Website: macys
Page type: customer-info-address
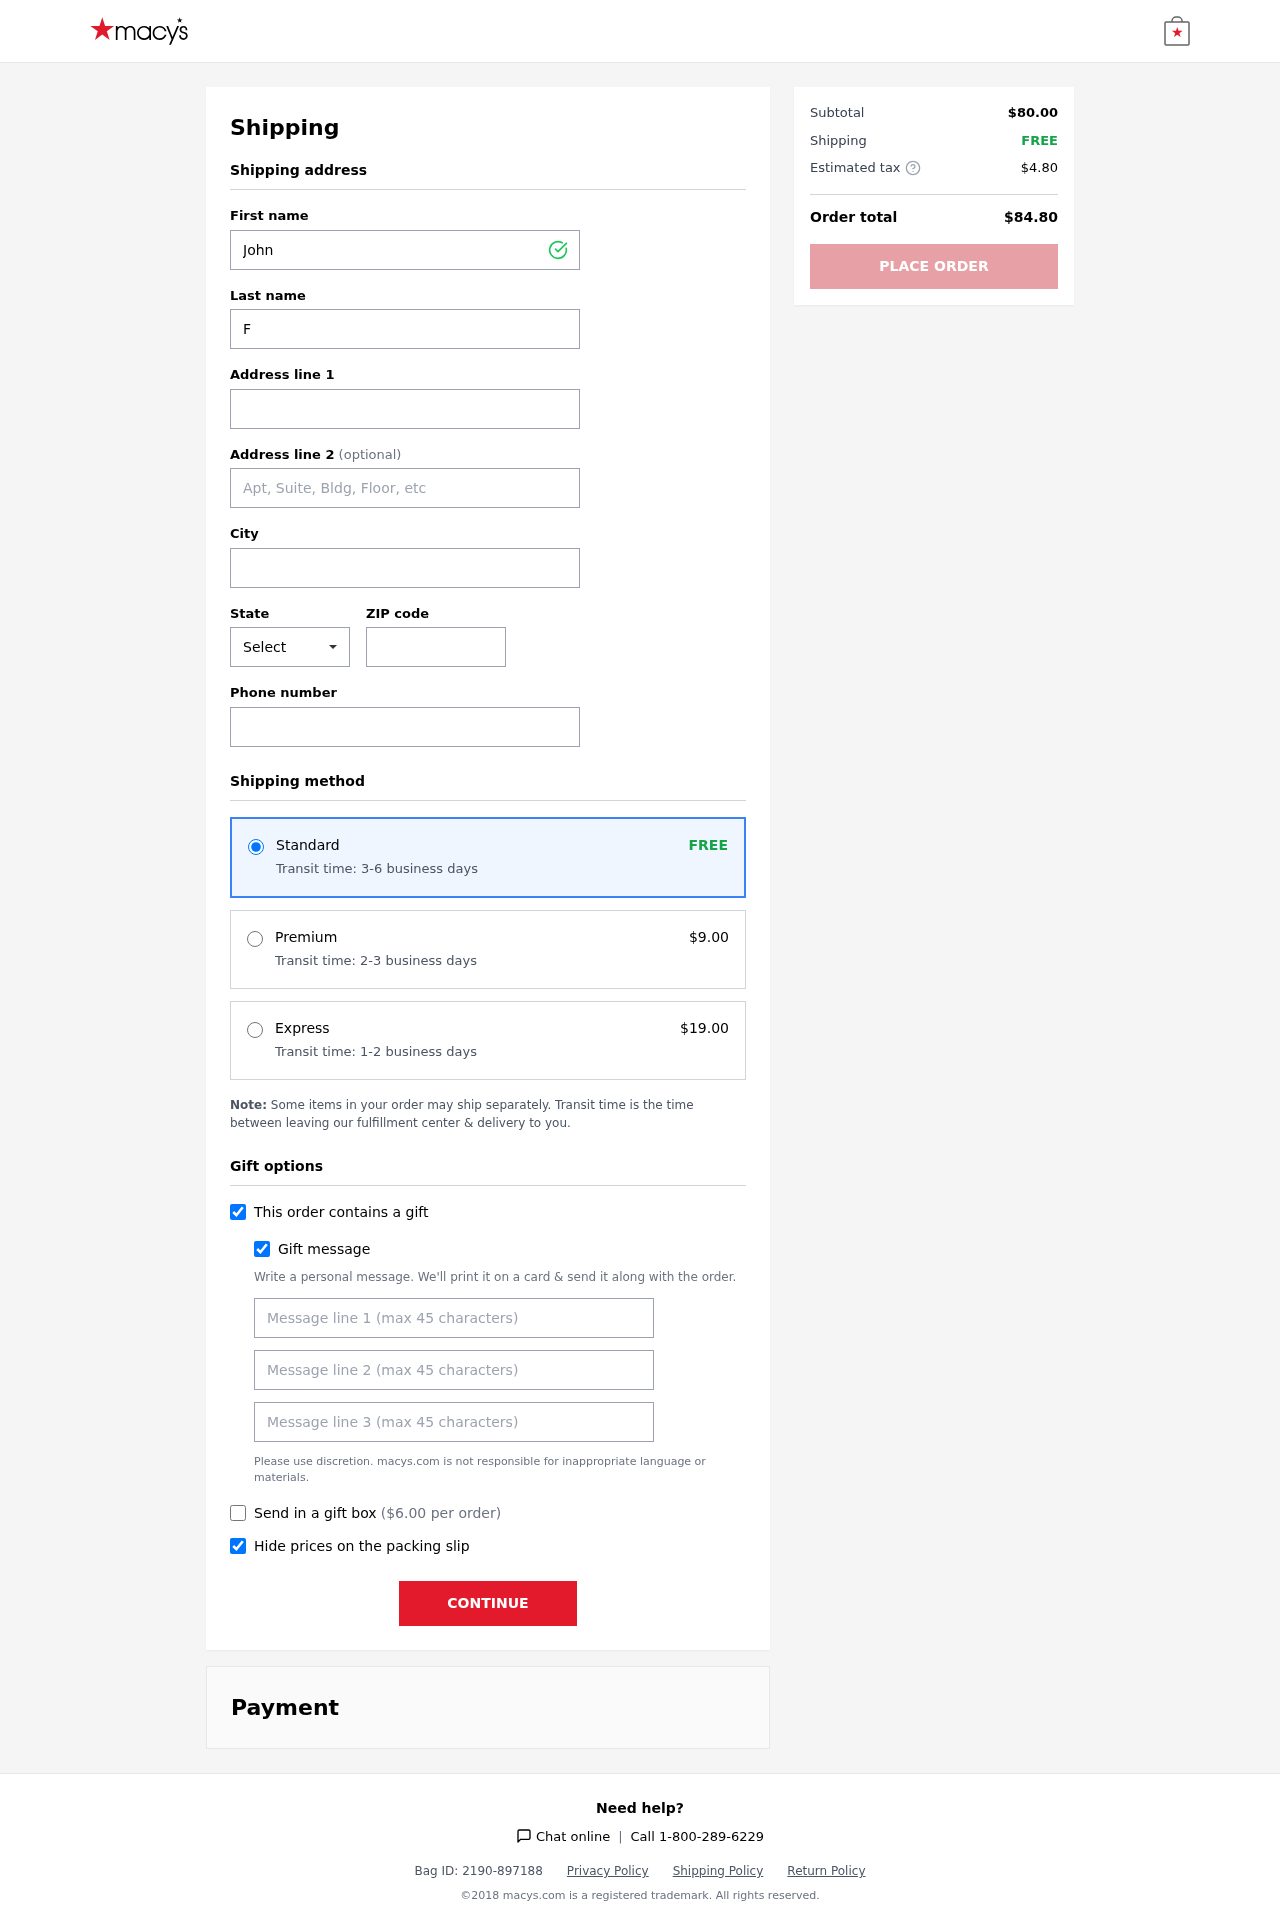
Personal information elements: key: PII_CITY
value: New Todd
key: PII_FIRSTNAME
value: John
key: PII_GIFT_MESSAGE
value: Hey Lisa, I know how much you love cozying up your space, so I thought this would add a perfect touch to your bedroom. Can’t wait to see how it brightens up your new place! Enjoy!  John
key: PII_LASTNAME
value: Frazier
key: PII_PHONE
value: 2659023408
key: PII_POSTCODE
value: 96578
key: PII_STATE_ABBR
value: UT
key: PII_STREET
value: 94098 Chan Curve Apt. 636
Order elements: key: ORDER_SHIPPING_STANDARD
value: FREE
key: ORDER_SHIPPING_STANDARD_TIME
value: Transit time: 3-6 business days
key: ORDER_SHIPPING_PREMIUM
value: $9.00
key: ORDER_SHIPPING_PREMIUM_TIME
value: Transit time: 2-3 business days
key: ORDER_SHIPPING_EXPRESS
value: $19.00
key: ORDER_SHIPPING_EXPRESS_TIME
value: Transit time: 1-2 business days
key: ORDER_GIFT_BOX_FEE
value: $6.00
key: ORDER_SUBTOTAL
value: $80.00
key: ORDER_SHIPPING_COST
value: FREE
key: ORDER_TAX
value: $4.80
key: ORDER_TOTAL
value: $84.80